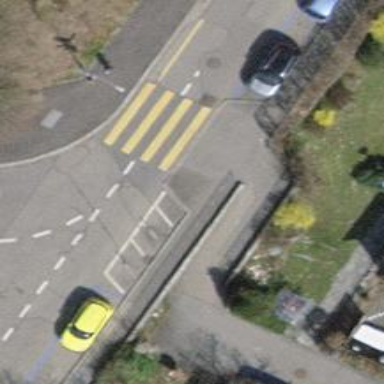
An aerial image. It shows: Uncontrolled zebra crossing on the road.